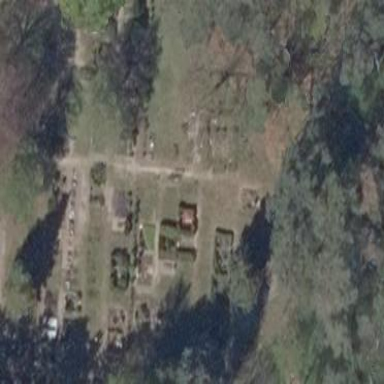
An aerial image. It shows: Grave yard.